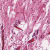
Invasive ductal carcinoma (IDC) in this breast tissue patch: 0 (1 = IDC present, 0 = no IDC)